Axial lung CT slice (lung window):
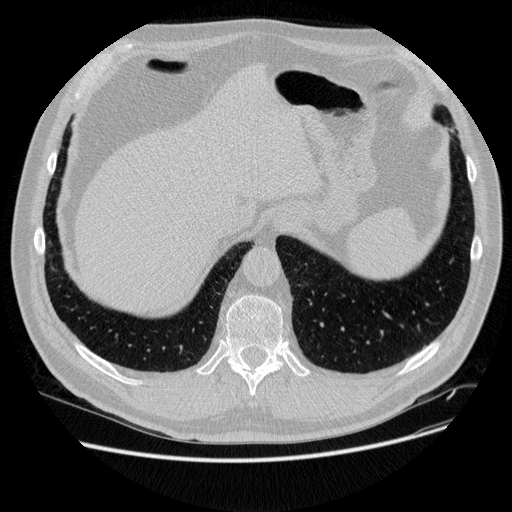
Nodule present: no